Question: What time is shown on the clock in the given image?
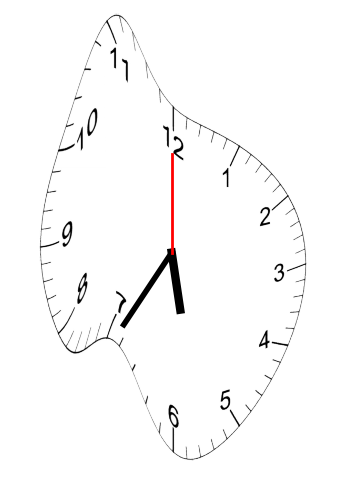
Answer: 05:35:00